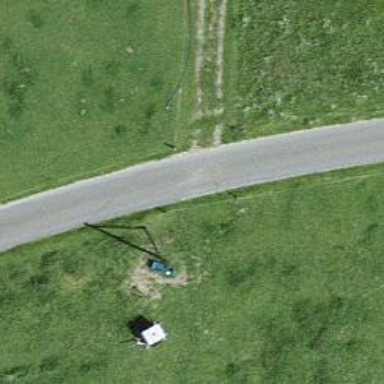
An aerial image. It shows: Grass track.